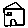
Label: house